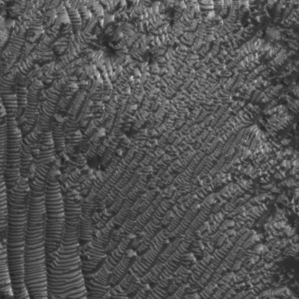
Label: frost